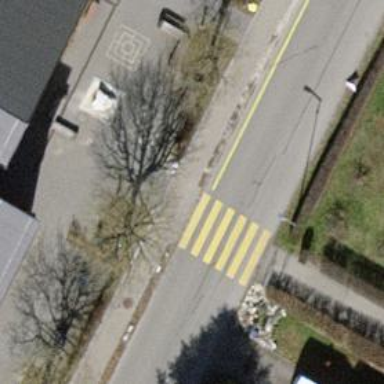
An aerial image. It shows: Uncontrolled road crossing.